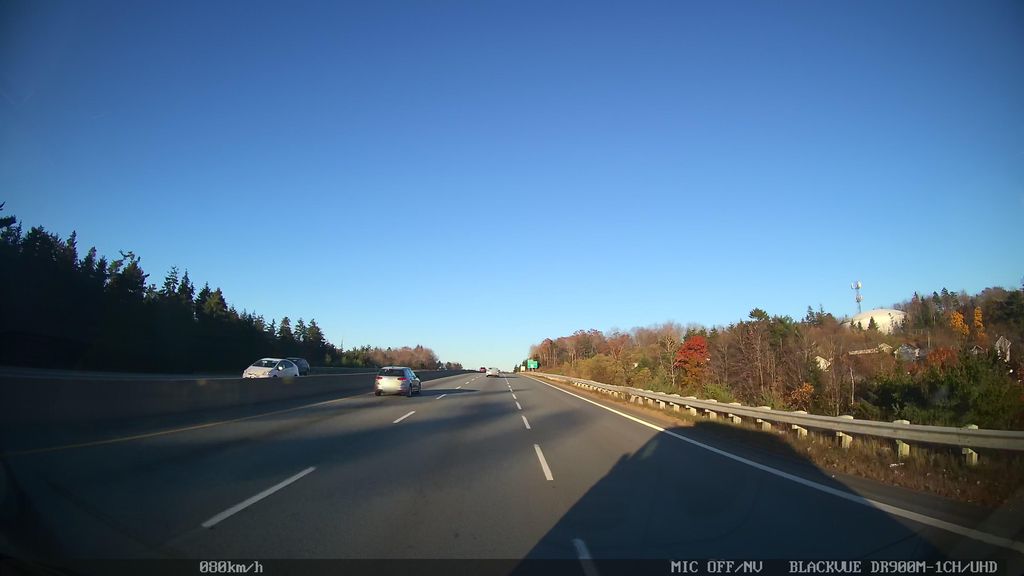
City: halifax